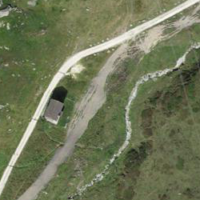
EUNIS habitat code: 26
Species observed at this site:
Anthus trivialis
Oenanthe oenanthe
Parnassia palustris
Turdus philomelos
Anthus spinoletta
Prunella modularis
Vaccinium uliginosum
Turdus viscivorus
Prunella collaris
Phylloscopus collybita
Alauda arvensis
Cuculus canorus
Dryocopus martius
Phoenicurus ochruros
Nucifraga caryocatactes
Falco tinnunculus
Corvus corax
Periparus ater
Motacilla cinerea
Monticola saxatilis
Linaria cannabina
Troglodytes troglodytes
Silene nutans
Fringilla coelebs
Turdus torquatus
Saxicola rubetra
Pyrrhocorax graculus
Aquila chrysaetos
Motacilla alba